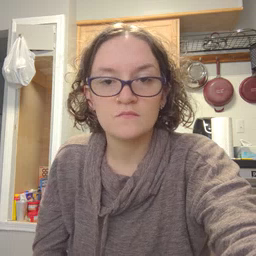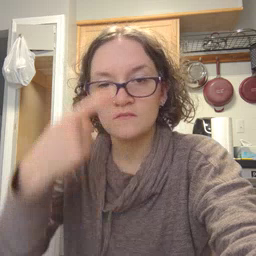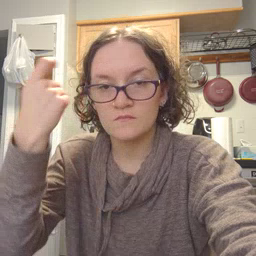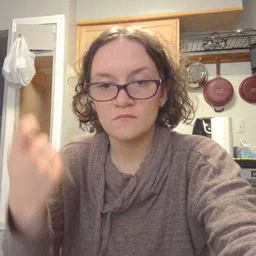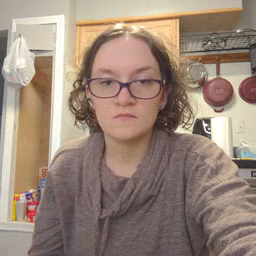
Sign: because